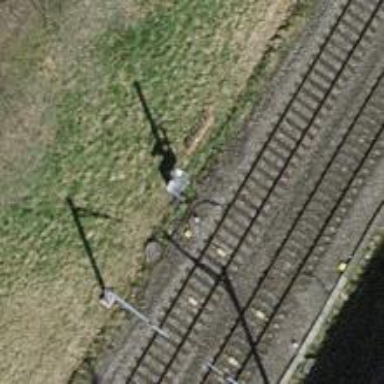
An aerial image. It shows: Railway signal.